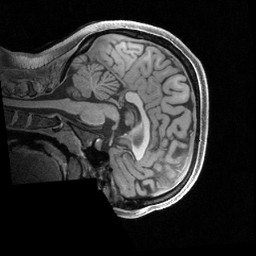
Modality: T1w
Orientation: sagittal
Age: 20
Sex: female
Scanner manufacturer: siemens
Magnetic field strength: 3 T
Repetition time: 2.4 s
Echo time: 0.00231 s